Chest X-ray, PA view. Patient: 48 years old, sex M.
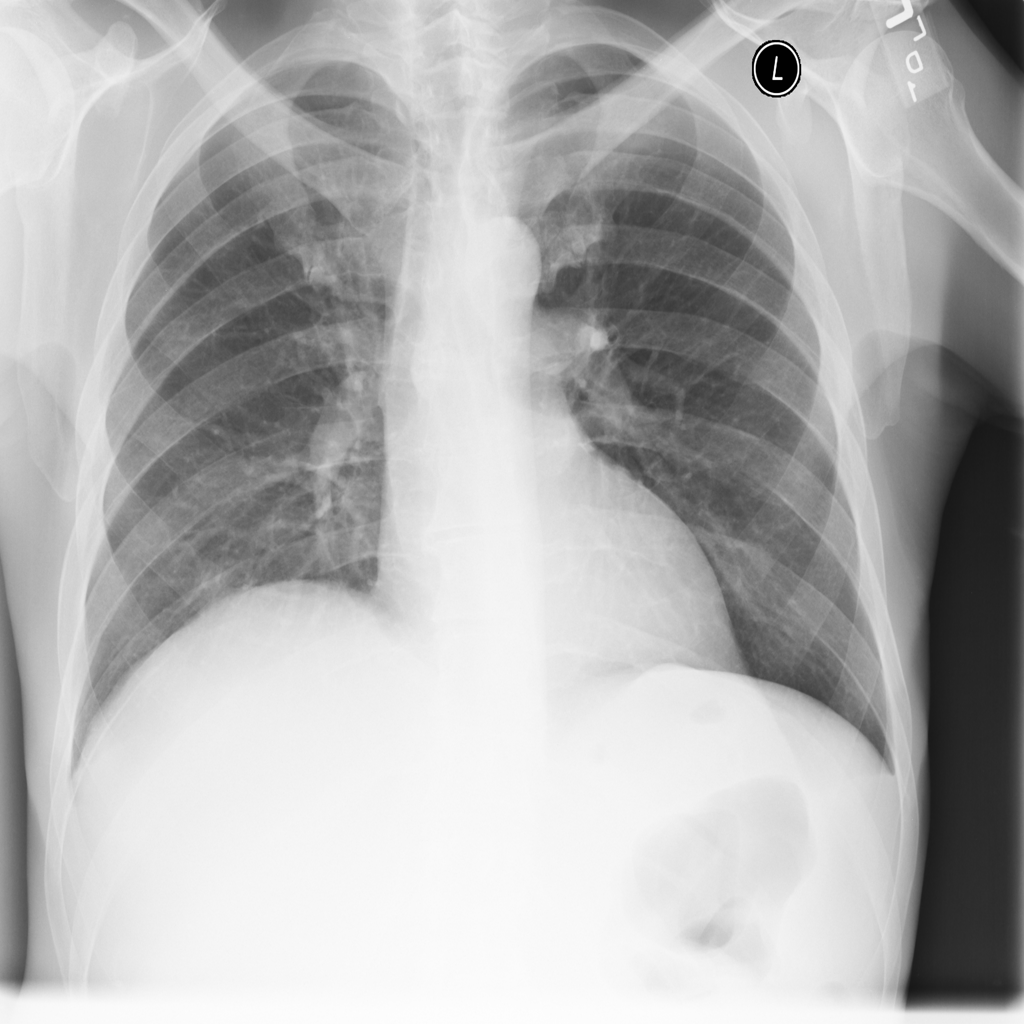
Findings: No Finding